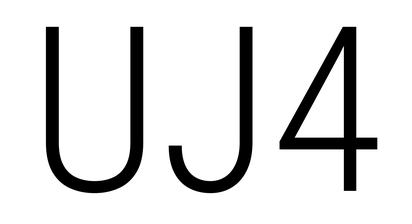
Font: Roboto_Condensed_Light